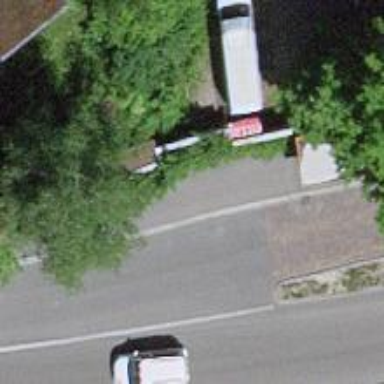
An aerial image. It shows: Busway with surface made of sett.